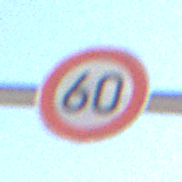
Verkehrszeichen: Geschwindigkeit60
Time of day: Midday
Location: Outdoor (RoadRail)
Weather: Clear
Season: Summer
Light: Natural